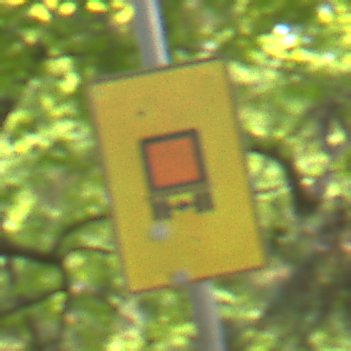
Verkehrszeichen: KennzeichnungspflichtigeFahrzeugeGefaehrlicheGueterOhnePfeilsymbol
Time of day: MorningAfternoon
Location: Outdoor (RoadRail)
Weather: Clear
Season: NotSpecified
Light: Natural